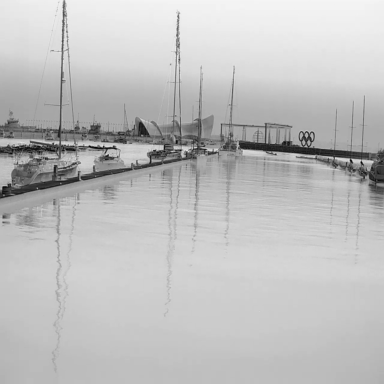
There are four canoes in the infrared image.